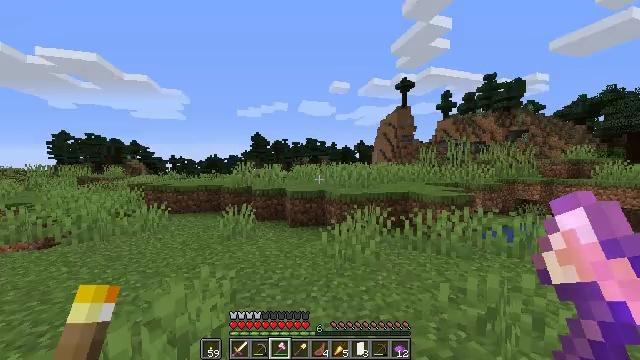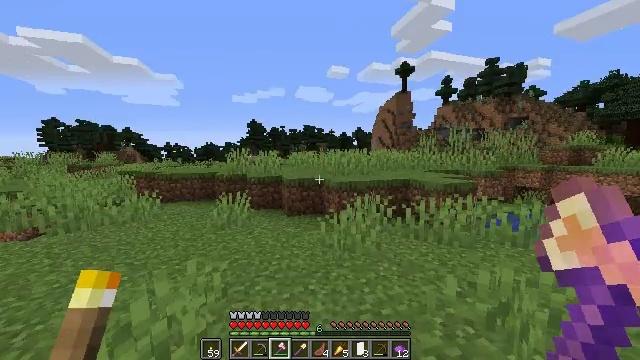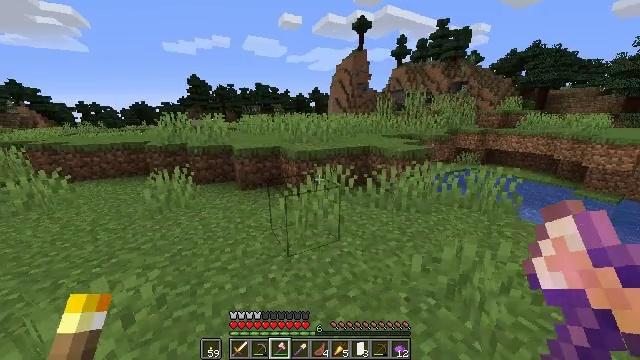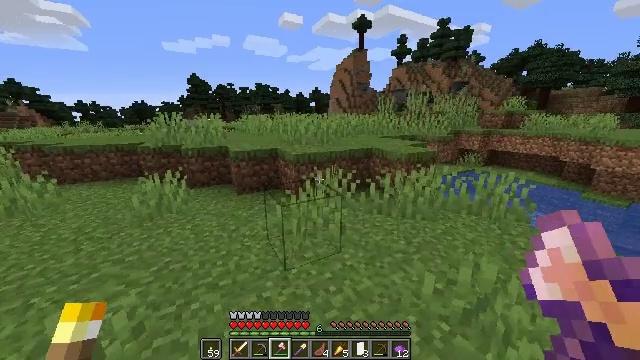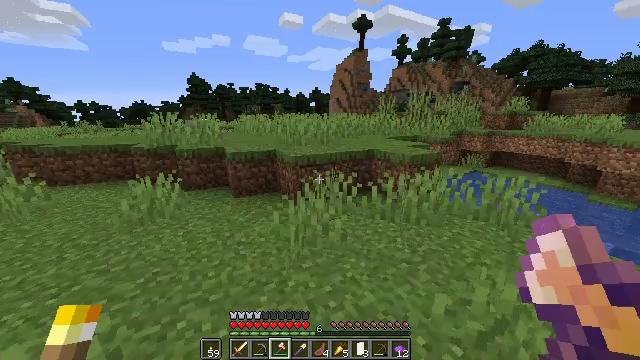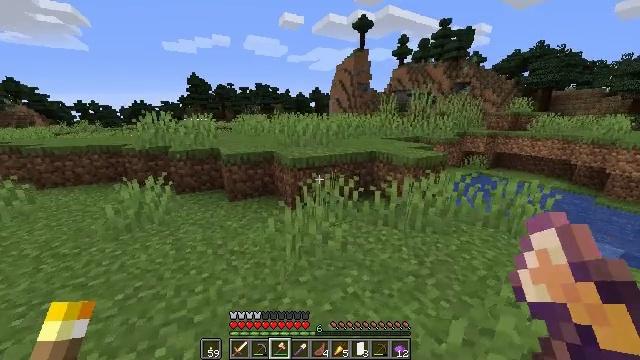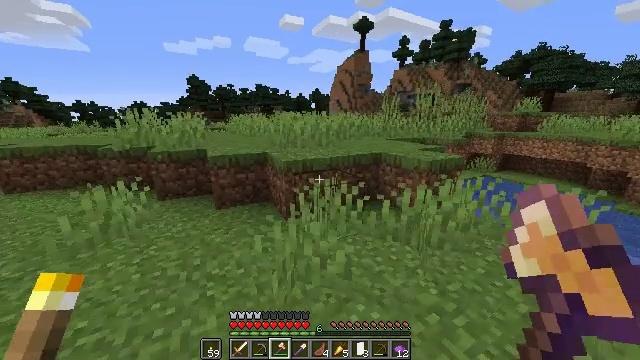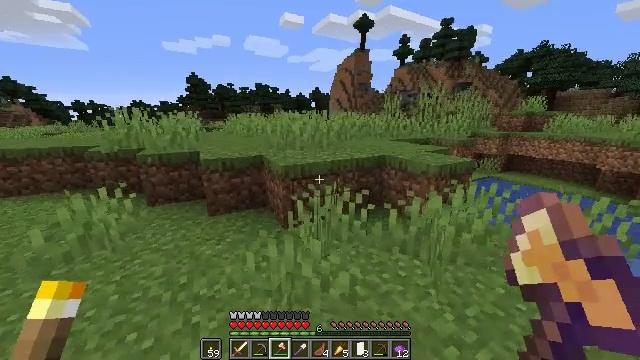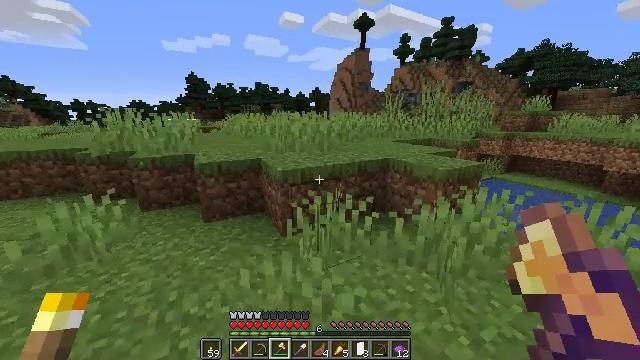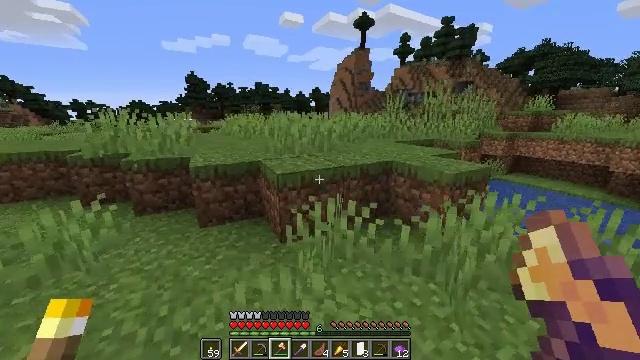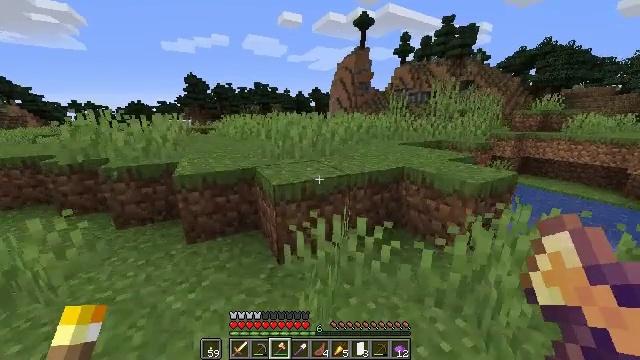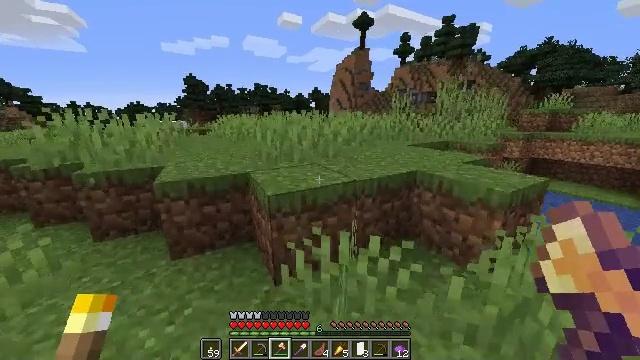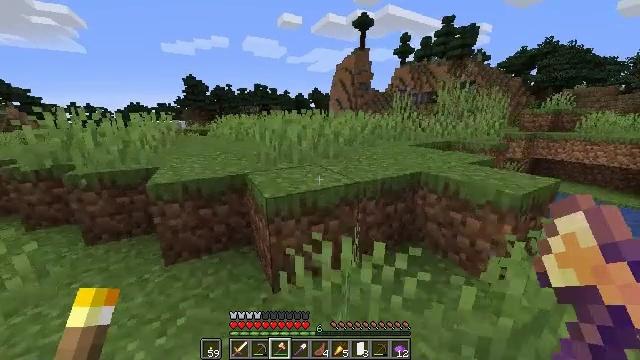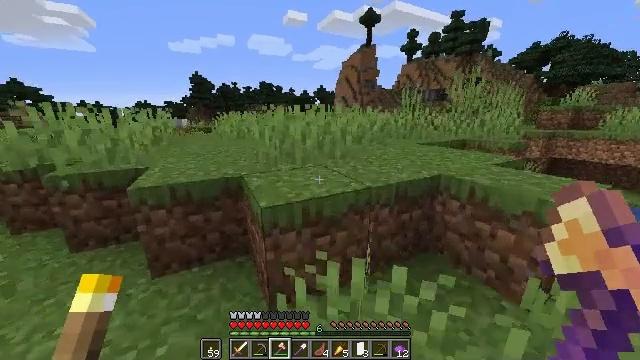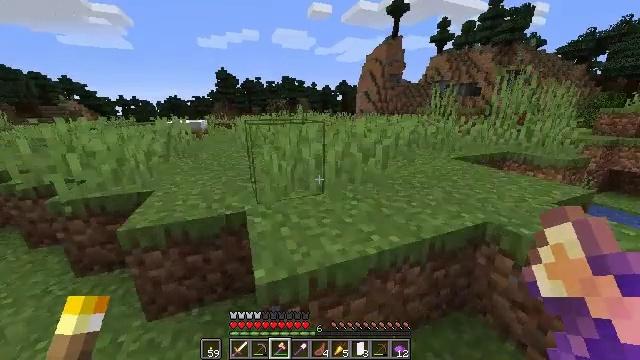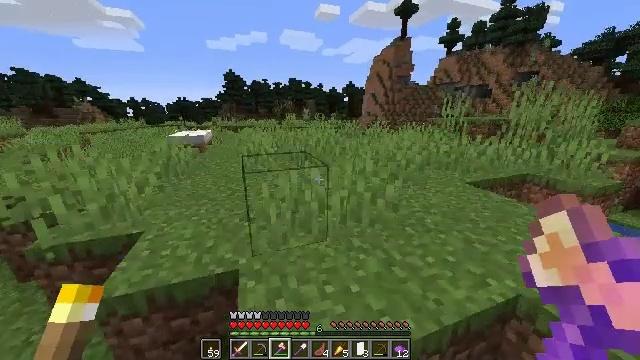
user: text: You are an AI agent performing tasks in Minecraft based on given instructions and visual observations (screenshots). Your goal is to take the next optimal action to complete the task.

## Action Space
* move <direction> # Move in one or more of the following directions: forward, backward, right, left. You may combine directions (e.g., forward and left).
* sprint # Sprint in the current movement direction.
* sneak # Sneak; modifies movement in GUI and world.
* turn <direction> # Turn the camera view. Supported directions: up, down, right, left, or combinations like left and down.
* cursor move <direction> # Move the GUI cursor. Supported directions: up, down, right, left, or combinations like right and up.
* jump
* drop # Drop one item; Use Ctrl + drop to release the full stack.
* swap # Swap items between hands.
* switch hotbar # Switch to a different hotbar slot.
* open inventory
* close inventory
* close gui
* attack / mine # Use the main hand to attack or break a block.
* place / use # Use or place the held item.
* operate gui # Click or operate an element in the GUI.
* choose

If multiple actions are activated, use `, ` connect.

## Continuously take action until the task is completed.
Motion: motion action
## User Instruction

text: Attack the white bed to collect it.
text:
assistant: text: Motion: move forward
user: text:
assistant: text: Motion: move forward, turn right and down
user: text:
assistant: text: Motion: move forward
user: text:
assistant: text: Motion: move forward
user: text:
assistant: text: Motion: move forward
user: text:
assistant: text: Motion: move forward
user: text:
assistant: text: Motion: move forward
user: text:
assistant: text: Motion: move forward
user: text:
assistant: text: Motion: move forward
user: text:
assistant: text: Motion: move forward
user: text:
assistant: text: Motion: move forward
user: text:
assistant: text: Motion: move forward
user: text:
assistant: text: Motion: move forward, turn left
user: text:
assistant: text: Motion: move forward, turn left and down, jump
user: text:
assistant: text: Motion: move forward, turn left, jump
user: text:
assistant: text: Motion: move forward, jump
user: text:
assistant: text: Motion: move forward, jump
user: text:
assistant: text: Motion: move forward, jump
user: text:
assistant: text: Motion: move forward, turn left, jump
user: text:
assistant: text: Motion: move forward, turn left, jump
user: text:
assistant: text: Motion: move forward, turn left, jump
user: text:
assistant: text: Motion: move forward, turn left and up, jump
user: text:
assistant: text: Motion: move forward, turn left and up, jump
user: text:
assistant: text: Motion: move forward, turn left and up, jump
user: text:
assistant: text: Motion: move forward, turn left, jump
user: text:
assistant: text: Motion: move forward, turn left
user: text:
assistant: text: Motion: move forward, turn left
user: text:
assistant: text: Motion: move forward, turn left
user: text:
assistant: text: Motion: move forward, turn left
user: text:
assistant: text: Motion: move forward, turn left